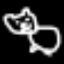
Label: bed